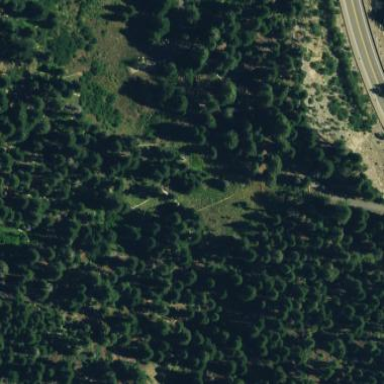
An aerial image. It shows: Evergreen needle-leaved woodland.